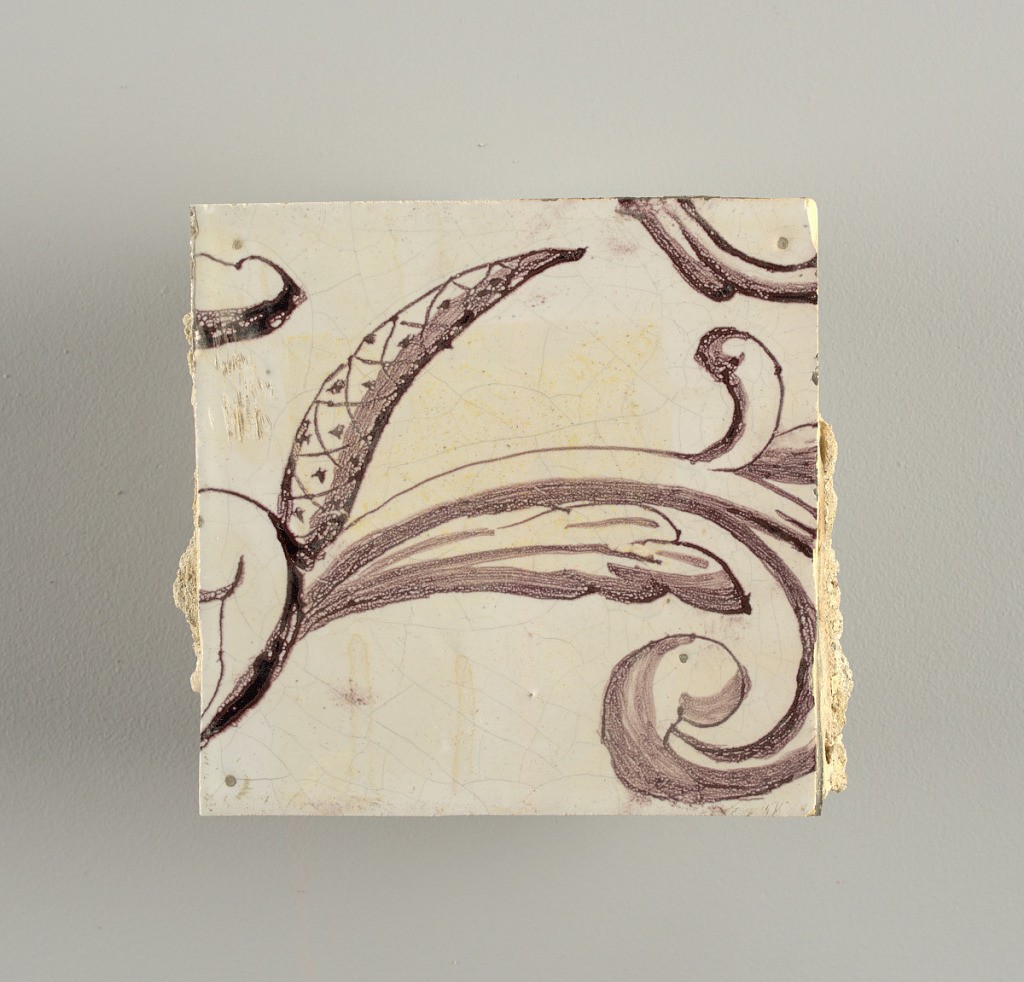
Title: Tile wall facing
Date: ca. 1725
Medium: Tin-glazed earthenware, underglaze
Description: Horizontal rectangle.  Thirty tiles wide and twenty-three tiles high with opening for fireplace eleven tiles wide and ten high.  Foliage arabesques disposed about three vertical axes from which are emphazised by urns at center and right, and at left by the figure of a standing woman carrying an infant on her arm and accompanied by two children.